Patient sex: F
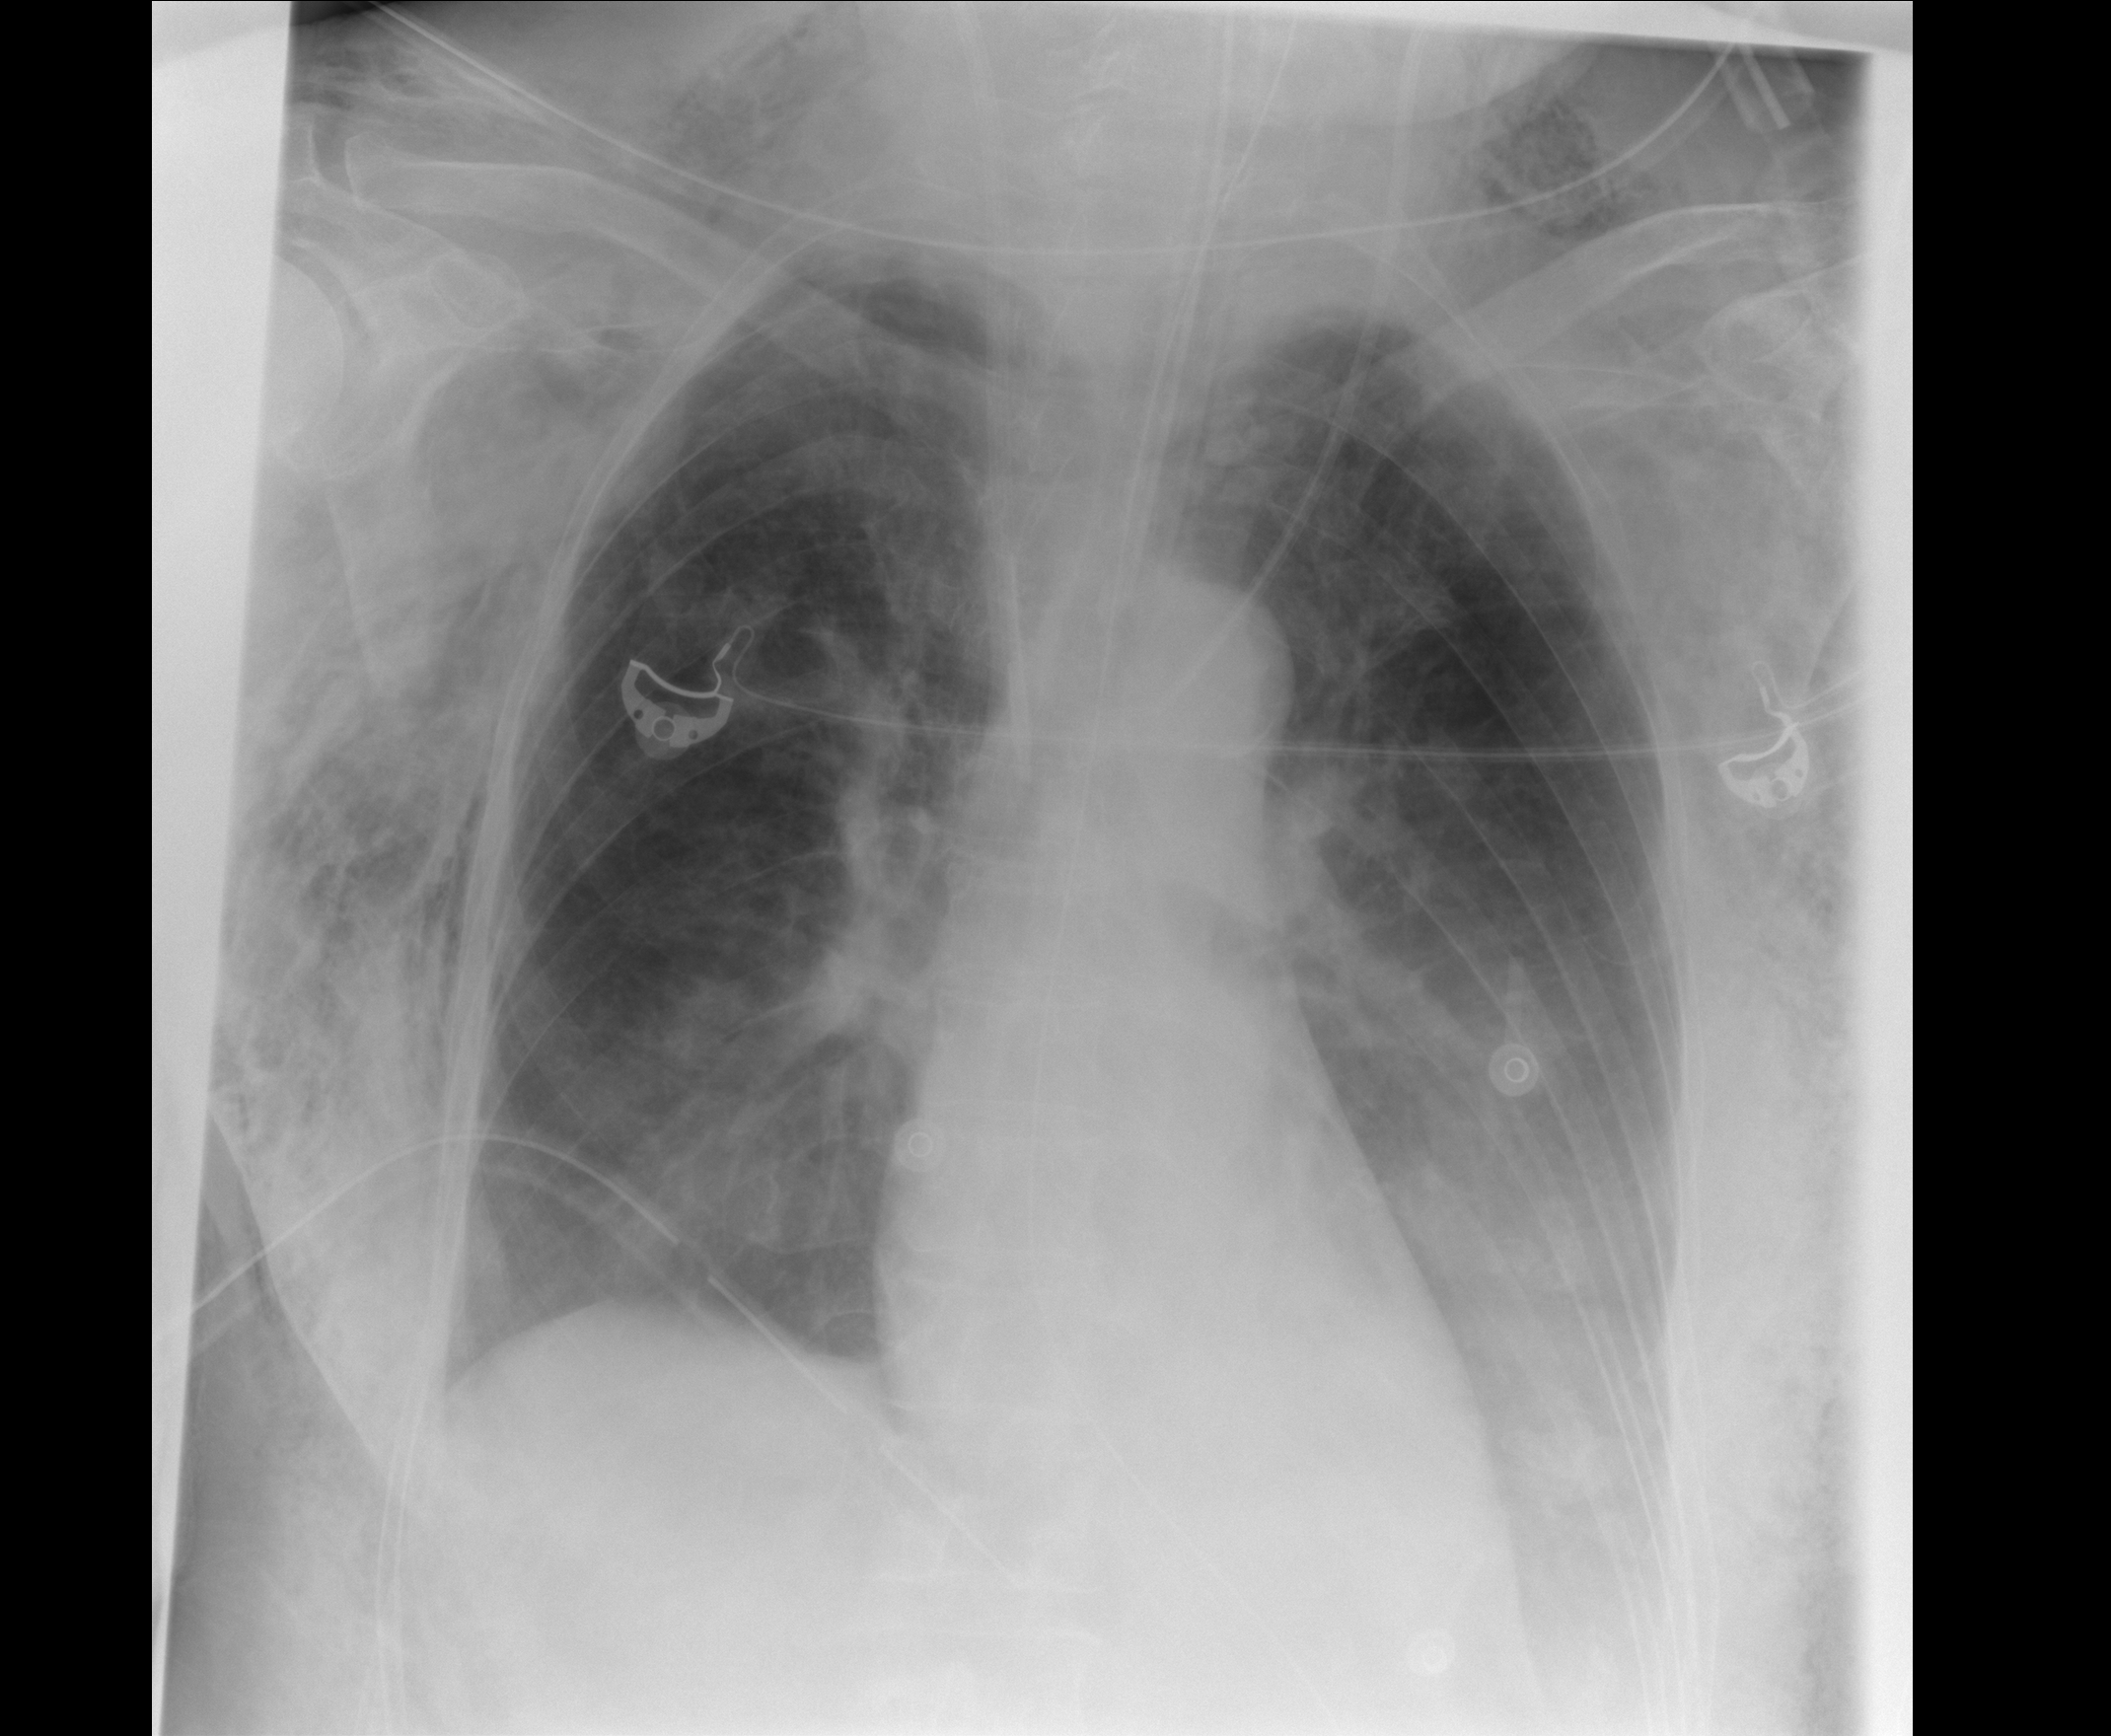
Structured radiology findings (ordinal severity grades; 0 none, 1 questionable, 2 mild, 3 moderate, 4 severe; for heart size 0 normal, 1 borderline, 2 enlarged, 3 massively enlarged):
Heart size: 0
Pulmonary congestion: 2
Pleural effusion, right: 0
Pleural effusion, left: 2
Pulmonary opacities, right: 2
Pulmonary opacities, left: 0
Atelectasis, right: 0
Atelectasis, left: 0